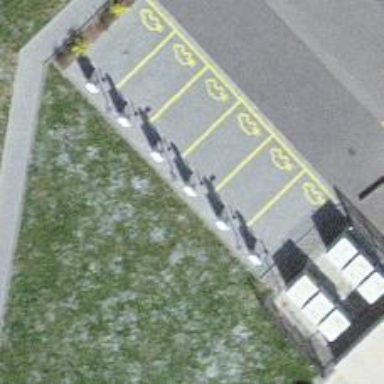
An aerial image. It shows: Charging station.